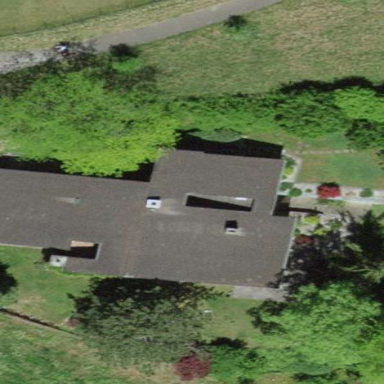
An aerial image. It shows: Simple house.